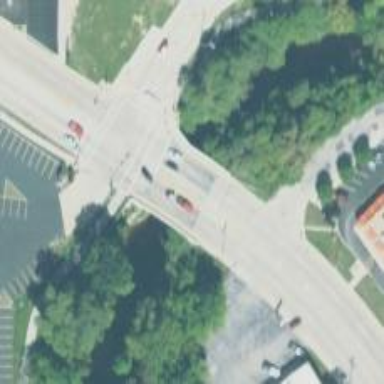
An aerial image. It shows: Marked crossing on the road.